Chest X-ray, AP view. Patient: 61 years old, sex M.
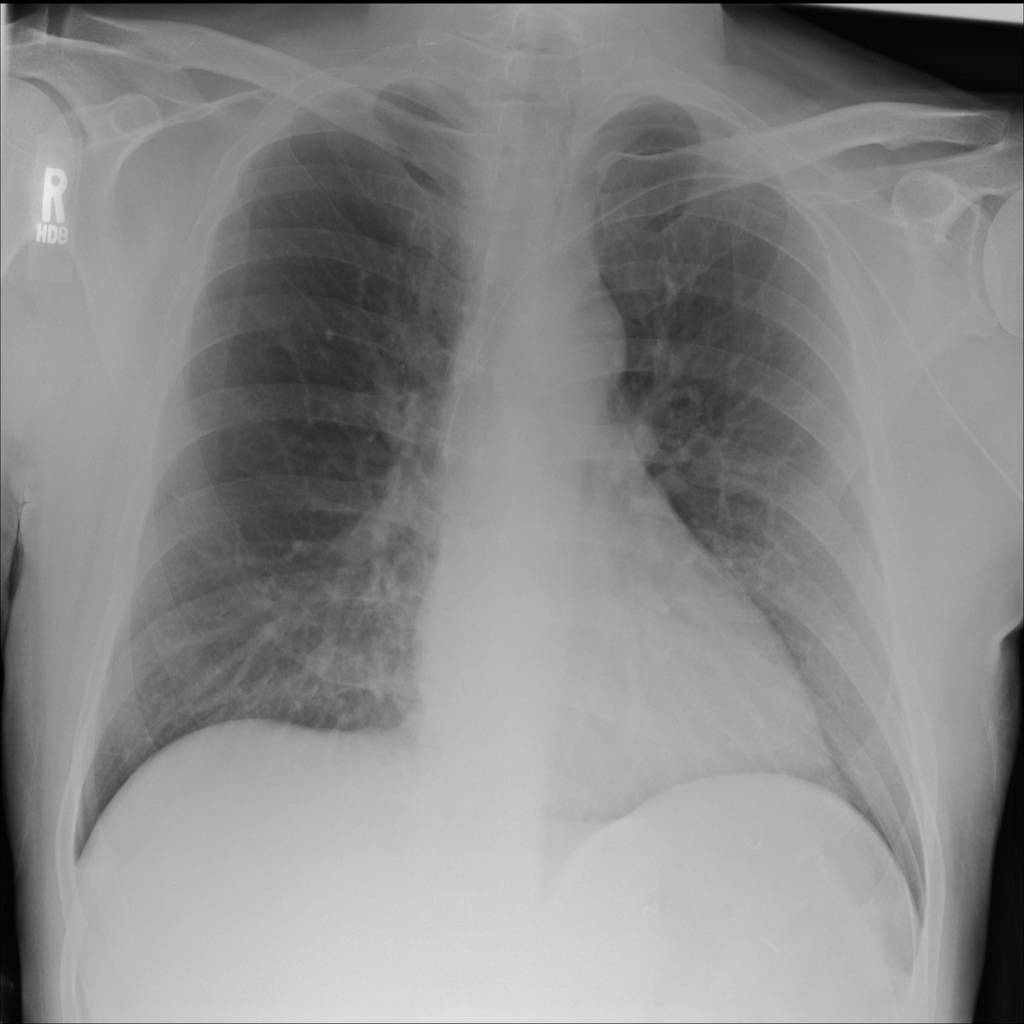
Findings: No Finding